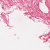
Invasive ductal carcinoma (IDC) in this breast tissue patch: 0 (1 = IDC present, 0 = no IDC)